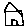
Label: house